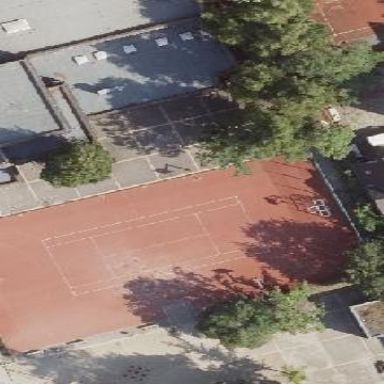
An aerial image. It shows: Tennis court on pitch.